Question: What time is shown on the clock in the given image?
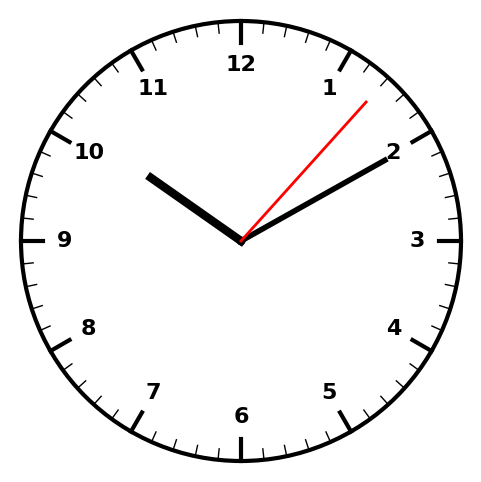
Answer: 10:10:07